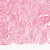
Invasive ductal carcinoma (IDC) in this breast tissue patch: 0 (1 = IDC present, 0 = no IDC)